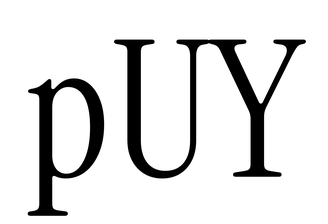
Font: InstrumentSerif-Regular